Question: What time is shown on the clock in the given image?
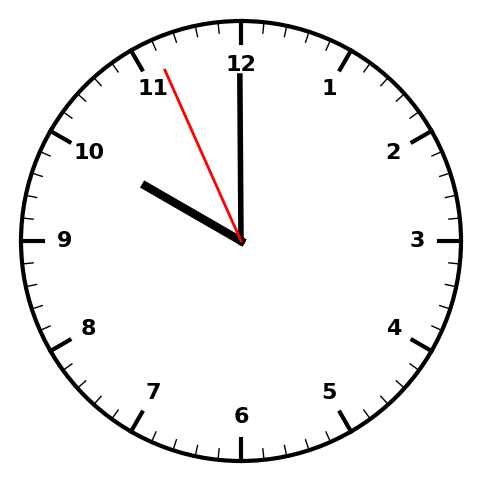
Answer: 09:59:56